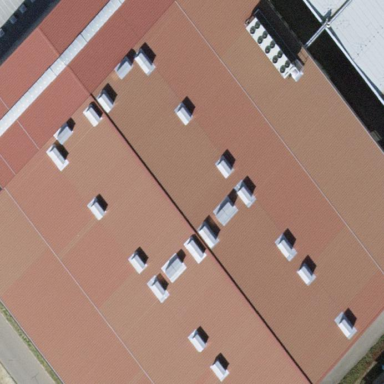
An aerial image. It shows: Warehouse with gabled roof.